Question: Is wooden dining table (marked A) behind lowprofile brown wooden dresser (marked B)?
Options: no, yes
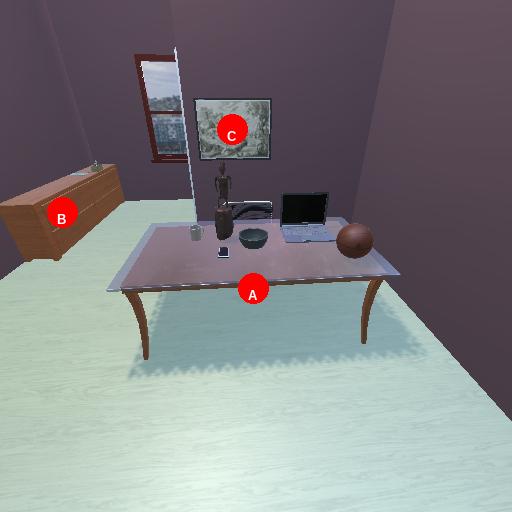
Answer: no